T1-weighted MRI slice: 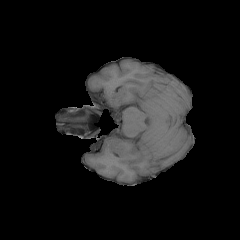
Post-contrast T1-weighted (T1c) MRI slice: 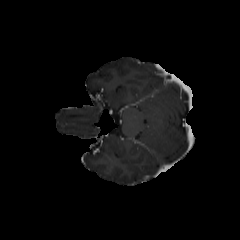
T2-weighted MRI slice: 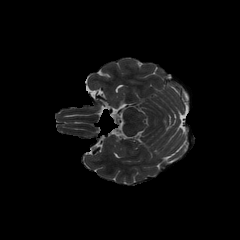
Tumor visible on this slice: no